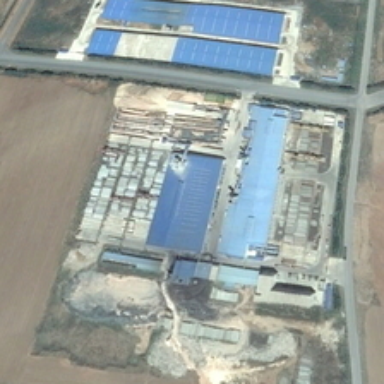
Some large buildings and some farmlands are in an industrial area .